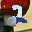
Label: 2